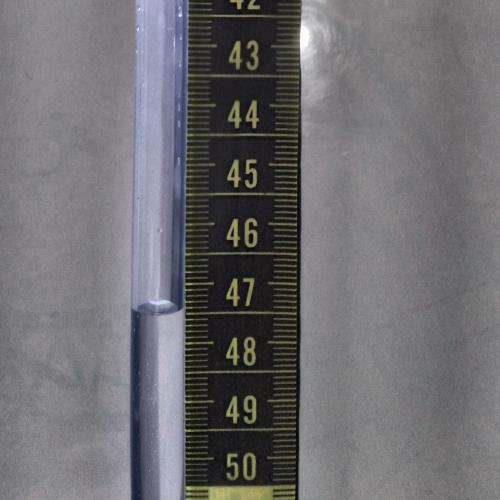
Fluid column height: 47.5 cm